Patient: sex M, age 48
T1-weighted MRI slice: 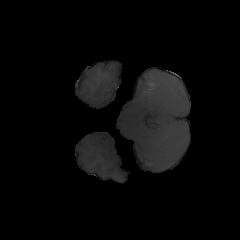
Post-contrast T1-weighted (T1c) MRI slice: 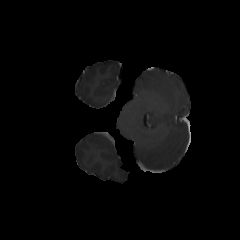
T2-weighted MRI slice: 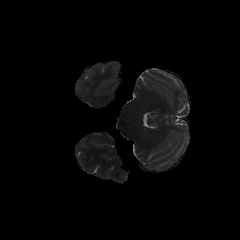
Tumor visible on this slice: no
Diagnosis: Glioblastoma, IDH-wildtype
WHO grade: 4